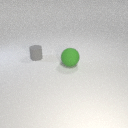
small gray rubber cylinder to the left of large green rubber sphere